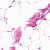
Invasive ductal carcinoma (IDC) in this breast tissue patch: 0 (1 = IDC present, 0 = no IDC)